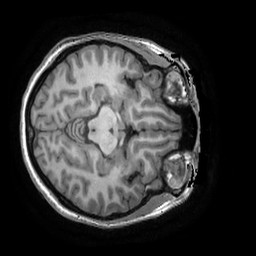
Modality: T1w
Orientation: axial
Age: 26
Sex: female
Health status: healthy
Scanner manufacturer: ge